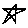
Label: star